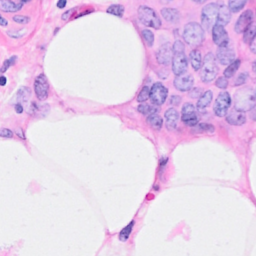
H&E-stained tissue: Breast